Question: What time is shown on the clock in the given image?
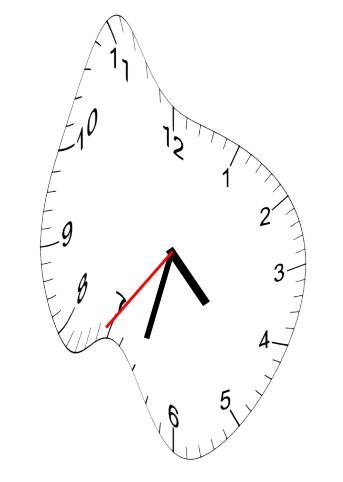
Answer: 04:32:36